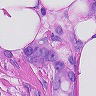
Metastatic tissue present: yes